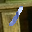
Label: 1